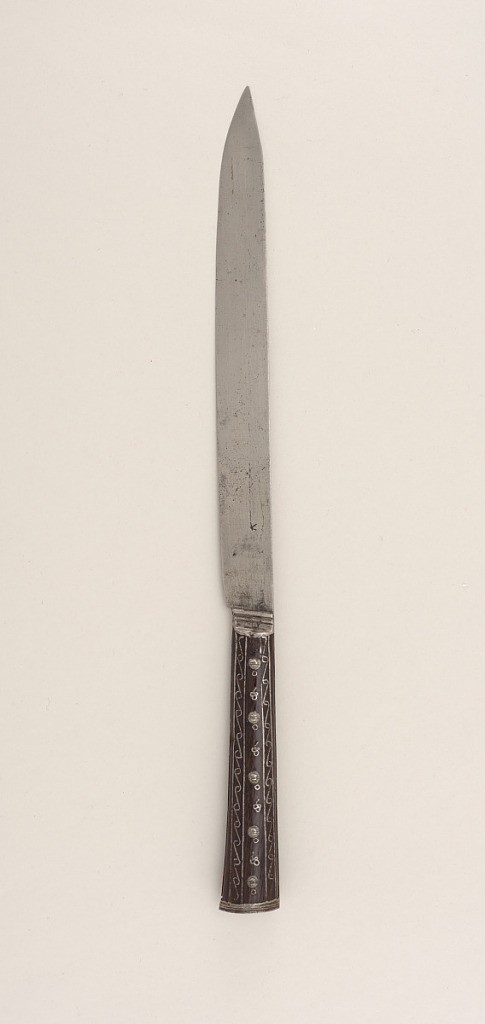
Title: Knife
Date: ca. 1650
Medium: wood, steel
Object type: knife
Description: Long flat leaf-shaped blade. Ribbed bolster. Almond-section handle, wood scales inlaid with metal wires in scrolls, trefoils and dots along length. Steel cap at terminal.